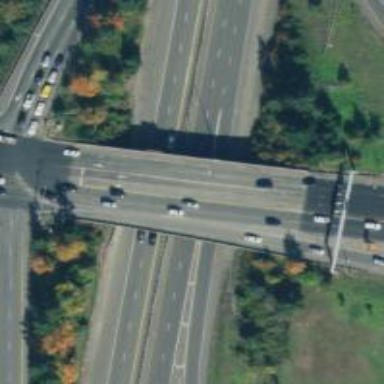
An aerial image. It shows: Motorway junction.